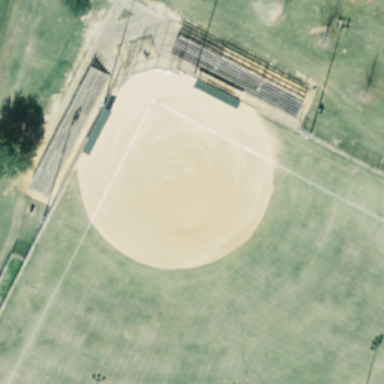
This is an old baseball diamond .